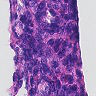
Metastatic tissue present: no